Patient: sex M, age 45
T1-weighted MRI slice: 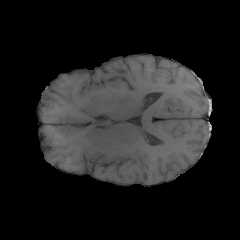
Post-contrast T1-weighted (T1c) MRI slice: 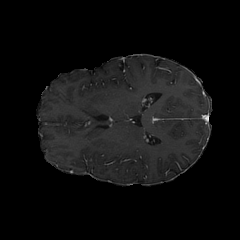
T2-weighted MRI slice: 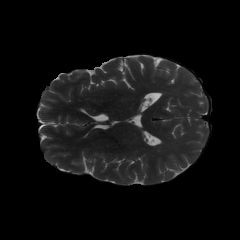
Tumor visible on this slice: no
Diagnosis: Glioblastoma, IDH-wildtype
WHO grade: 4